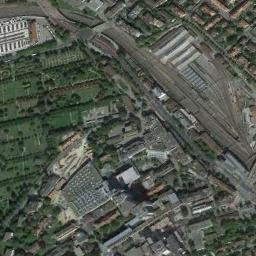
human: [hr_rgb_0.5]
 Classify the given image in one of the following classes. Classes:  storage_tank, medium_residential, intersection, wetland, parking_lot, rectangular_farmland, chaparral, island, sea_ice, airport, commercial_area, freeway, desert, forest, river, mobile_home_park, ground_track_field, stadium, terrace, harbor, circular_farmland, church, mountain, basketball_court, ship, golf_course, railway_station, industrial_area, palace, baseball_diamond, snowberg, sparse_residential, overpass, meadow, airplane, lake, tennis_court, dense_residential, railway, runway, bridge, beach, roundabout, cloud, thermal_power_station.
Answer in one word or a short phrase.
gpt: railway_station